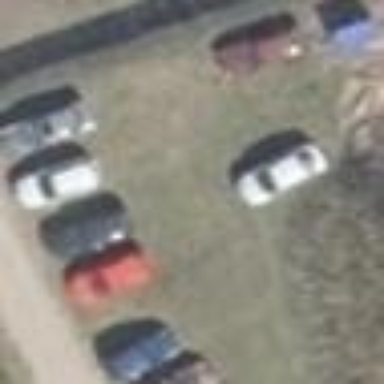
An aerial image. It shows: Parking area.